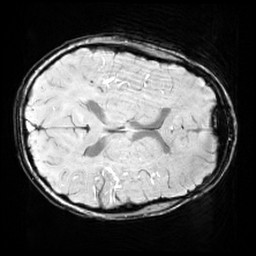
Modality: SWI
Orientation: axial
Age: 12
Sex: male
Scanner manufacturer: siemens
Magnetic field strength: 3 T
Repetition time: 0.027 s
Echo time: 0.02 s